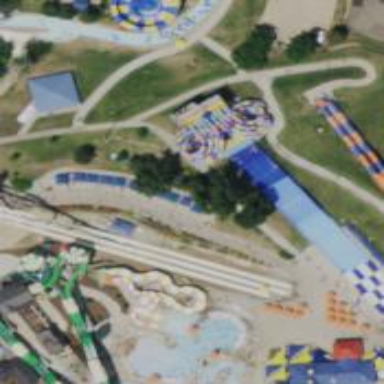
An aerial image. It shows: Water slide attraction.